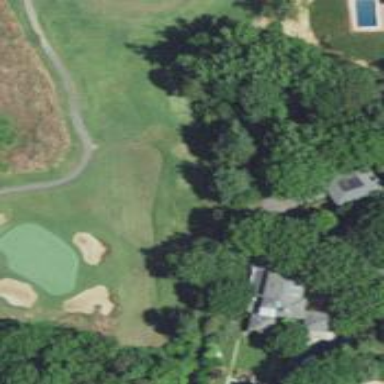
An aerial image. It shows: Area with grass used as rough in golf course.